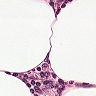
Metastatic tissue present: no